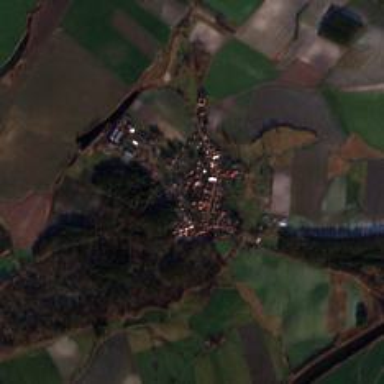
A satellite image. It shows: Village.